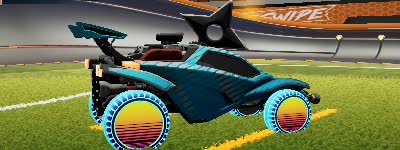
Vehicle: octane